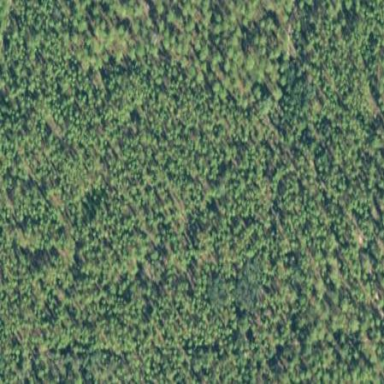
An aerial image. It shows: Forest area predominantly covered with needle-leaved trees.